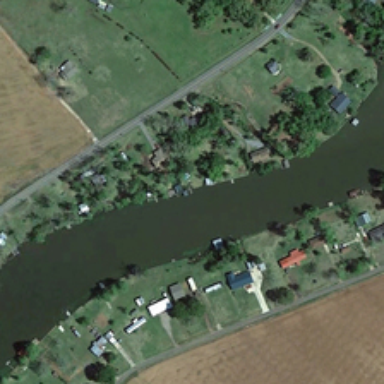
There are many houses on both sides of the river .